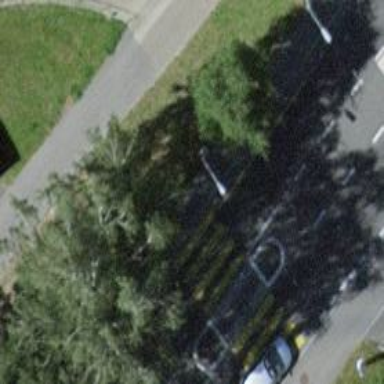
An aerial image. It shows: Kerb barrier.